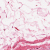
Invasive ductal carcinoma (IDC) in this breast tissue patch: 0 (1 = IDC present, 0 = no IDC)